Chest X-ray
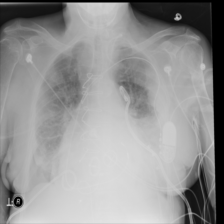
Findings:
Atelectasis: negative
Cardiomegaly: positive
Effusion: negative
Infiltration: negative
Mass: negative
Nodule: negative
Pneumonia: negative
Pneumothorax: negative
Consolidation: positive
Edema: negative
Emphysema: negative
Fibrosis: negative
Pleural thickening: negative
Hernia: negative